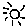
Label: sun